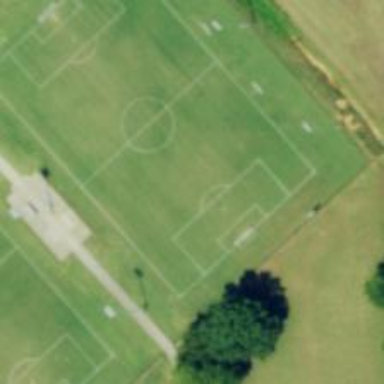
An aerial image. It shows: Multi-sport pitch with grass surface for leisure land activities.